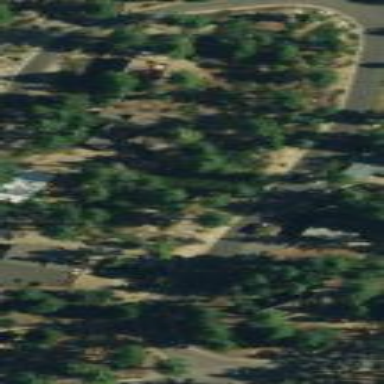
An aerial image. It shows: Woodland with evergreen needle-leaved trees.